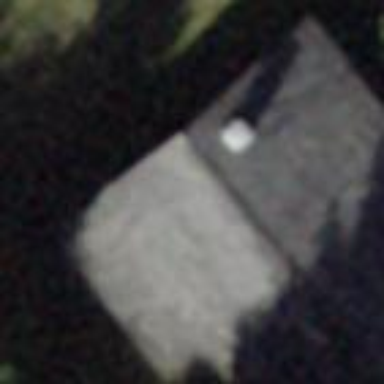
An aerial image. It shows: Detached building.